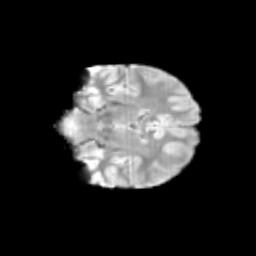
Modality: T2w
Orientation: coronal
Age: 12
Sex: male
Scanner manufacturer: siemens
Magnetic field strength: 3 T
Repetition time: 3.8 s
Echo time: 0.07 s